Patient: sex M, age 60
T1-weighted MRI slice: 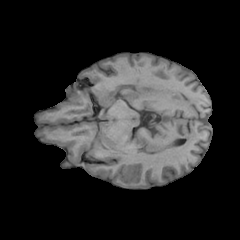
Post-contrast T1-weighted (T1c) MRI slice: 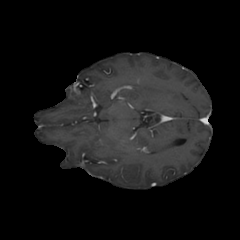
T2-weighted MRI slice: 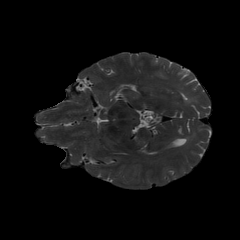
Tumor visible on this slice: no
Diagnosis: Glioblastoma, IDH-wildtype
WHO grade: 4